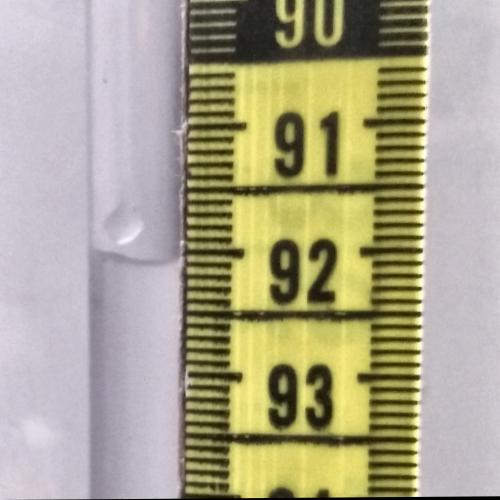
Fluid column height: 92.1 cm